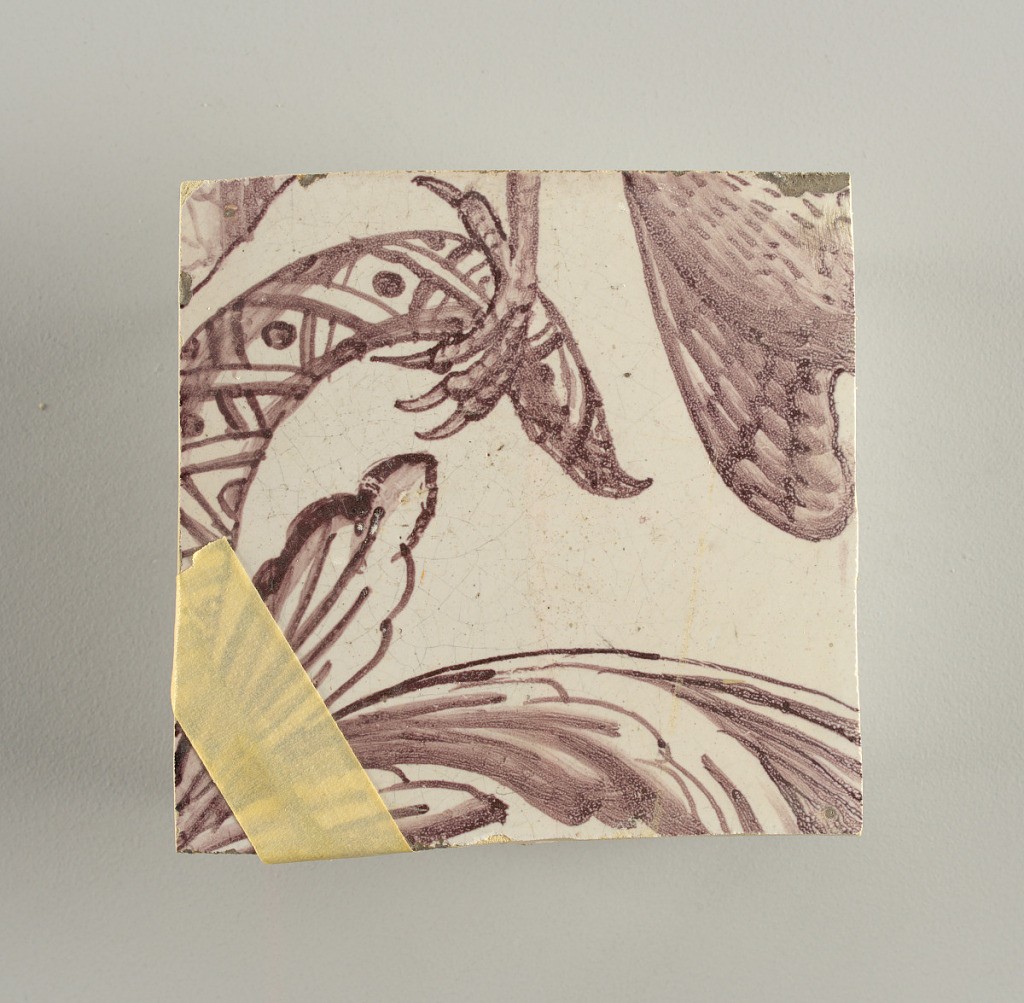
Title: Wall facing
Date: ca. 1725
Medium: Tin-glazed earthenware, underglaze
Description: Horizontal rectangle.  Thirty-seven tiles wide and twenty-one high with opening for door or window nineteen and one-half tiles high and twelve wide.  To left and right of opening, centered canopy above. Left, woman representing Hope, right, a sculputure urn.  Centered above opening, a mascaron.  Arabesque design of foliage.